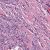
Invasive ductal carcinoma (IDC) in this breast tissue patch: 1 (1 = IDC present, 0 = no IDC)